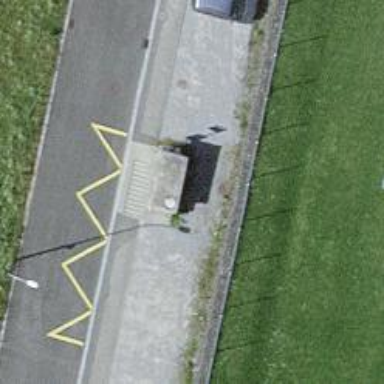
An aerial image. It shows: Bus stop with platform for public transport.